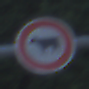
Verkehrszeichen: VerbotViehtrieb
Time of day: SunriseSunset
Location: Outdoor (Urban)
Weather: PartlyCloudy
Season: NotSpecified
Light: Natural